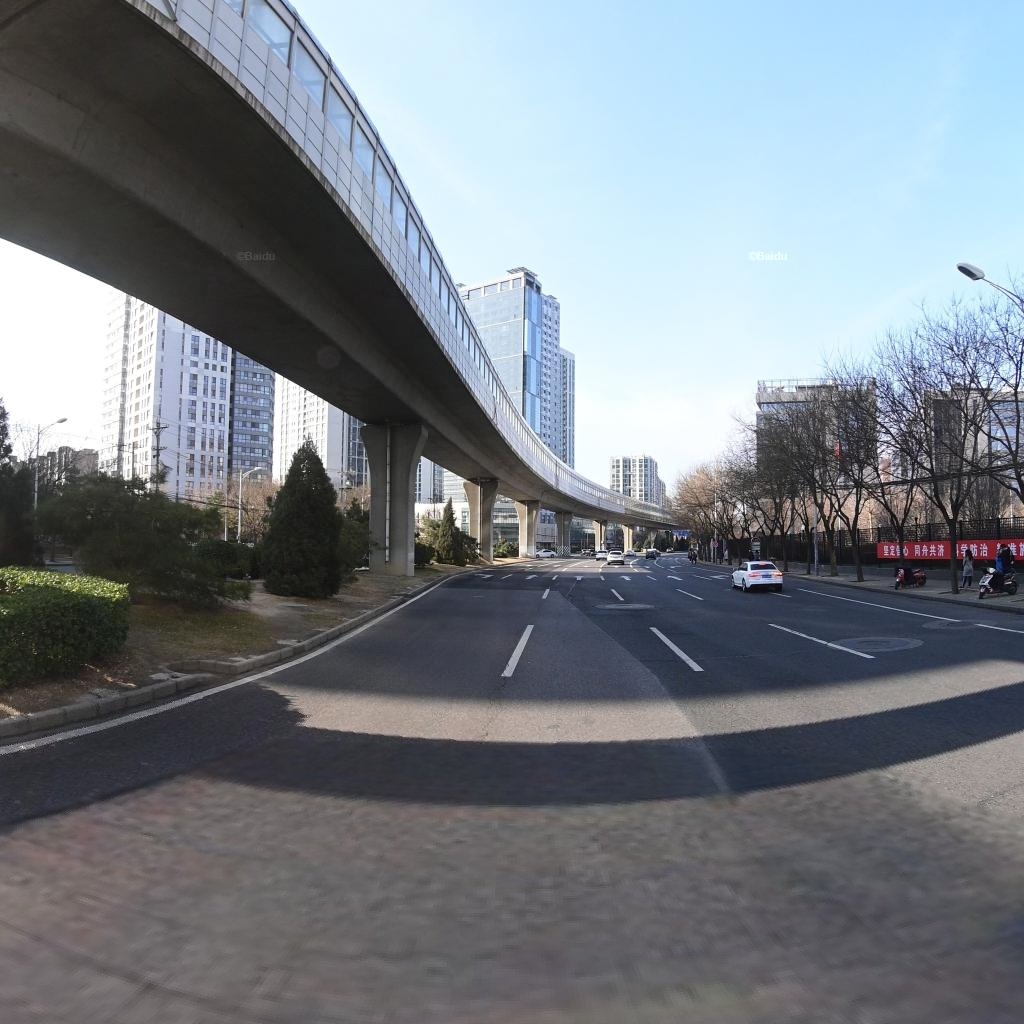
Region: Chaoyang
Road damage annotations: longitudinal crack, transverse patch, manhole cover, manhole cover, transverse crack